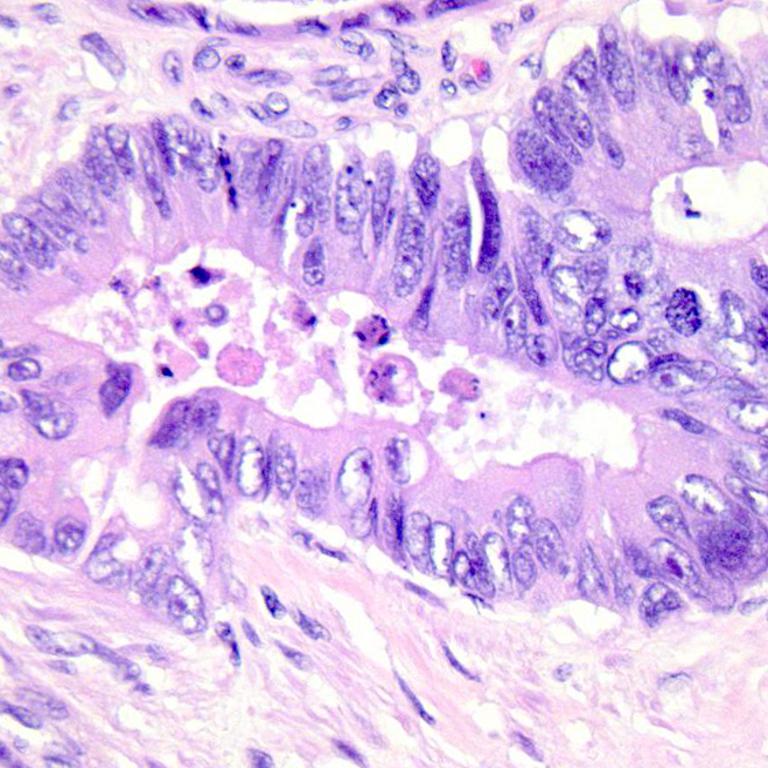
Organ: colon
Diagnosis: adenocarcinomas